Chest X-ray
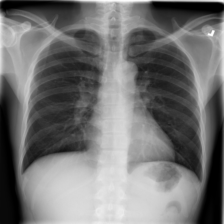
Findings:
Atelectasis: negative
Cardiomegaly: negative
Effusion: negative
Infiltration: negative
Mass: negative
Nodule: negative
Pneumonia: negative
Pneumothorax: negative
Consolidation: negative
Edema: negative
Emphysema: negative
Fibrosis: negative
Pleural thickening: negative
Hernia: negative